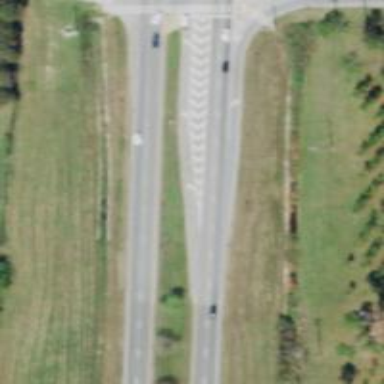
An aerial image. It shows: Dual carriageway expressway with asphalt surface. It is classified as trunk highway.